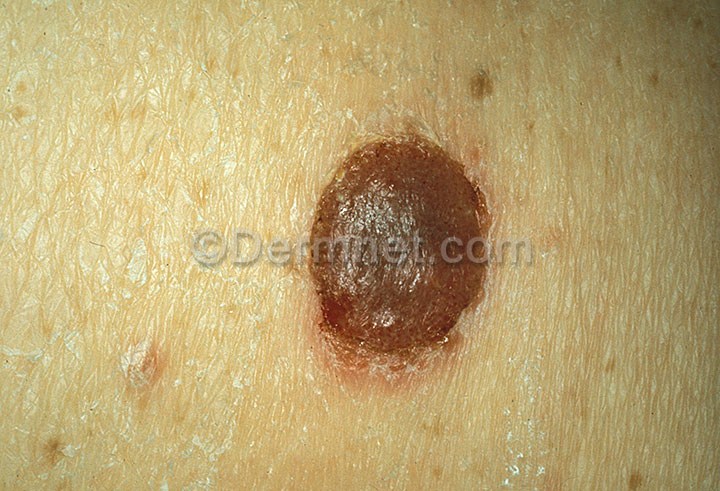
Disease: Seborrheic Keratoses and other Benign Tumors